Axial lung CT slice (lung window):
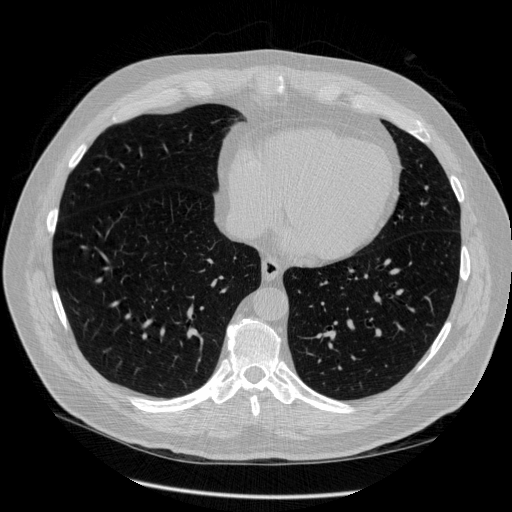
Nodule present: no